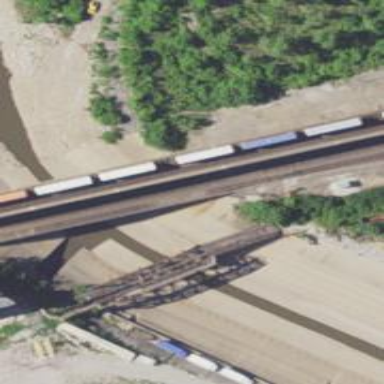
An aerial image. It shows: Disused railway bridge.